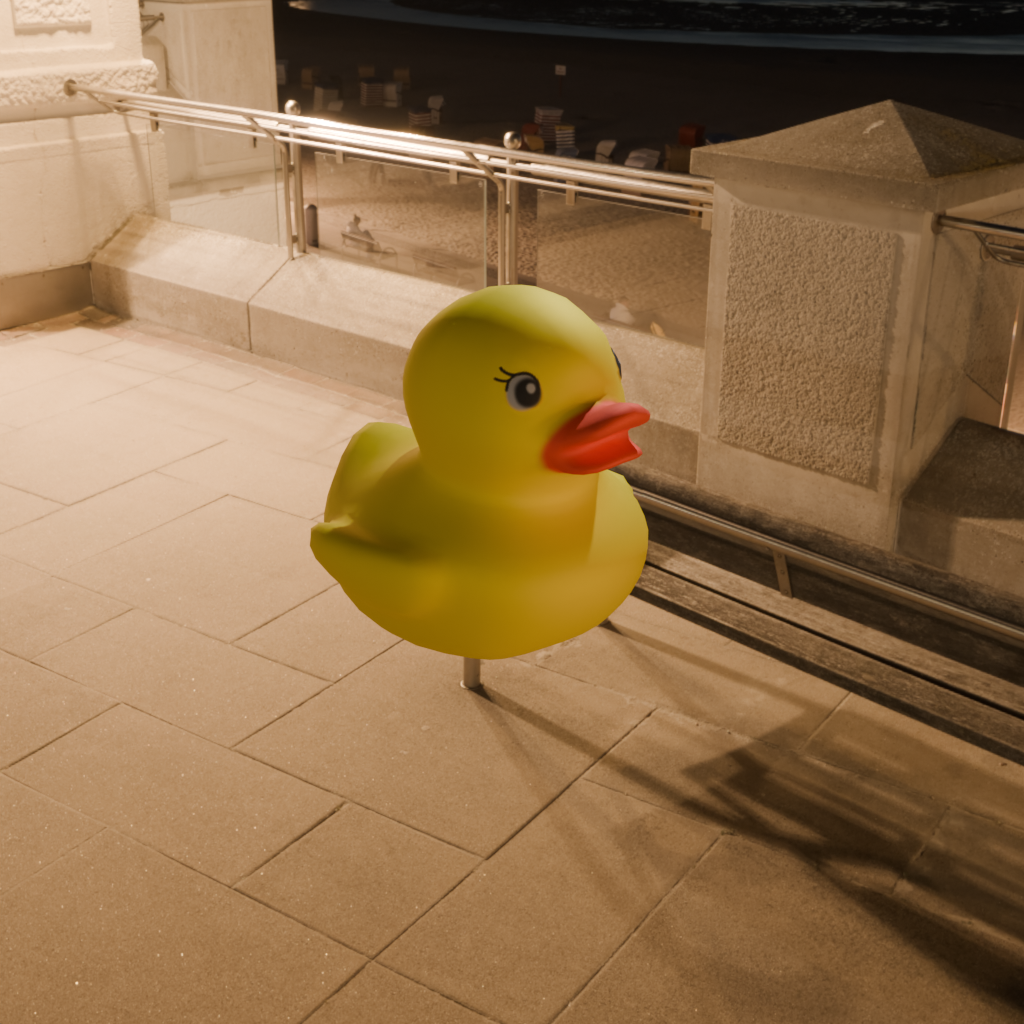
an image of a yellow rubber duck seen from <front_right> in a coastal promenade at night illuminated with streetlights and ocean view.